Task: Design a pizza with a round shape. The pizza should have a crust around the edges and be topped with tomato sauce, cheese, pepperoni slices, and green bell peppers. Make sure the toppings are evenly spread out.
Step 622:
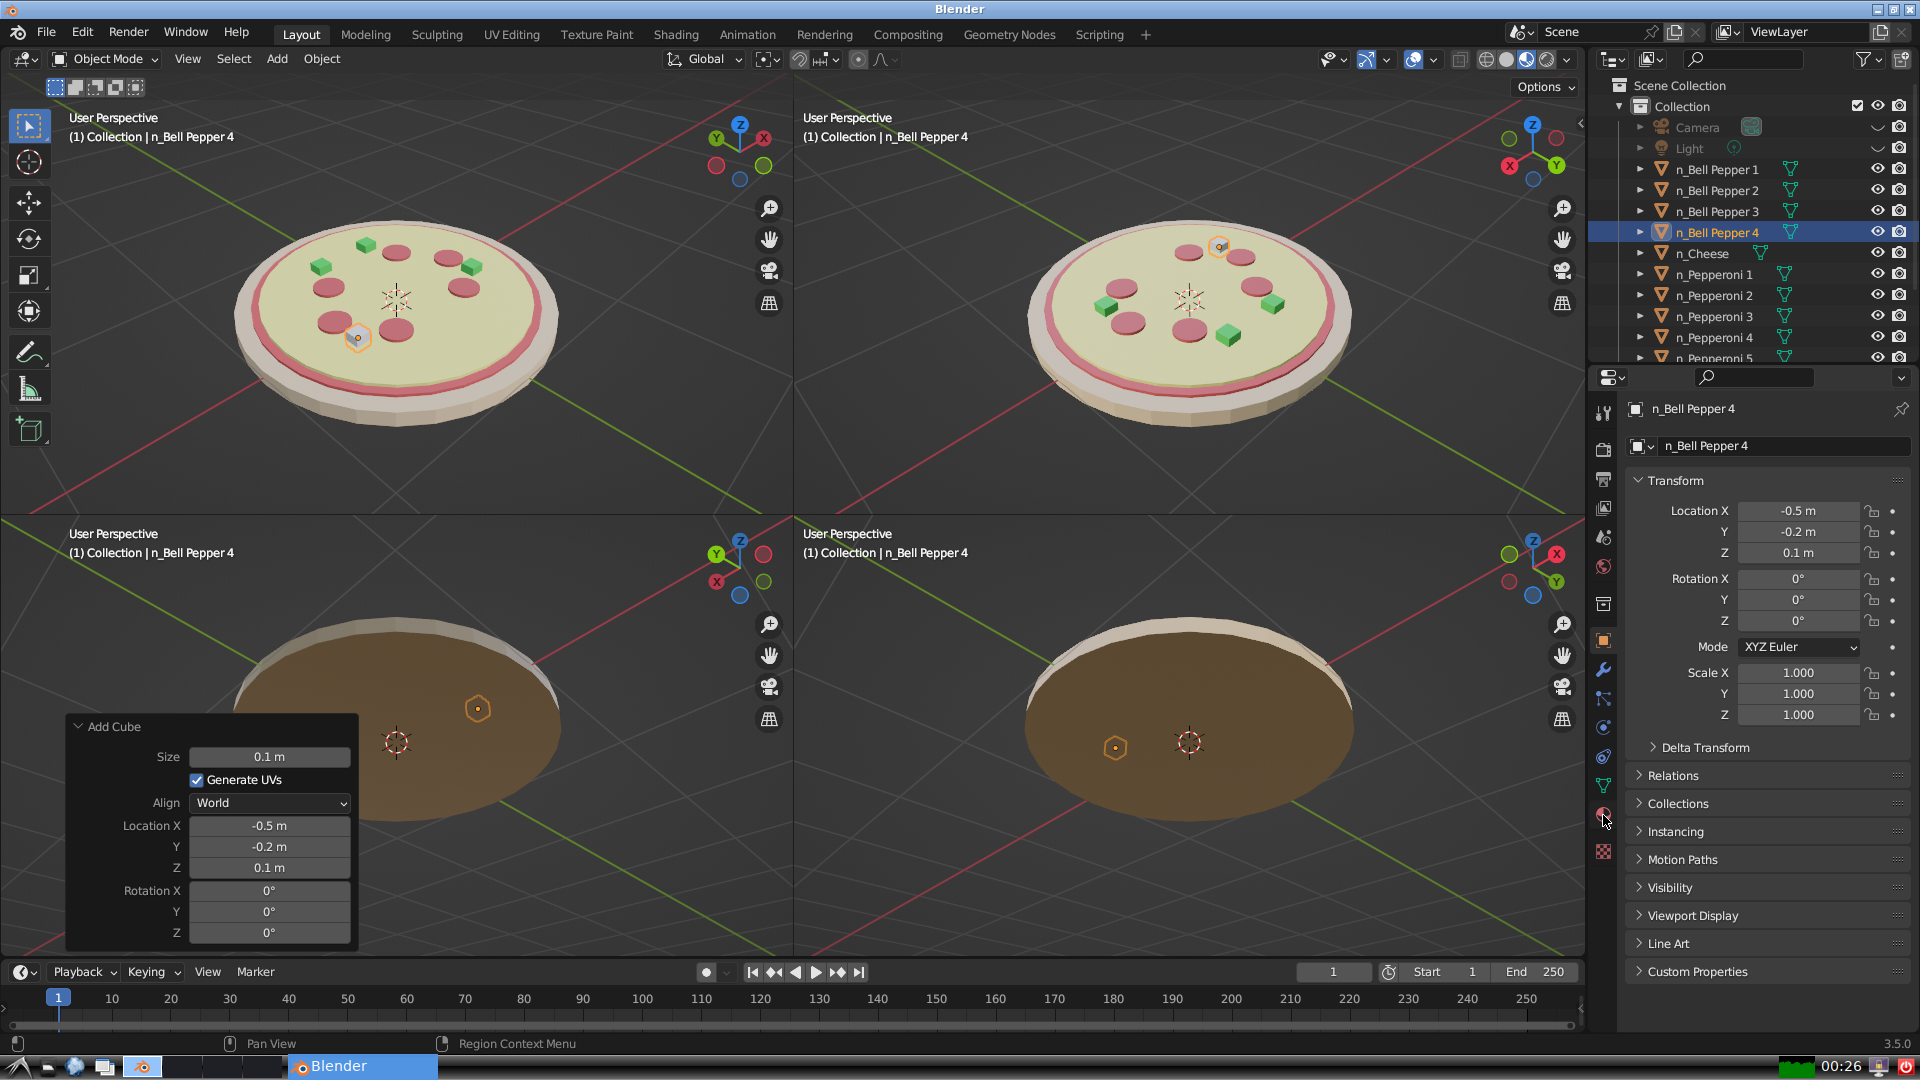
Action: click: no